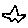
Label: star